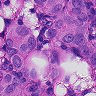
Metastatic tissue present: yes